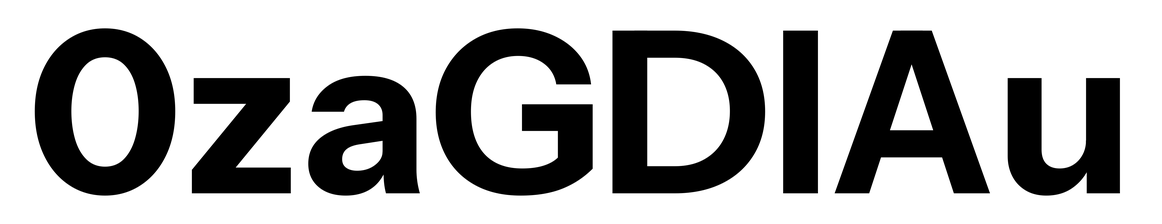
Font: InstrumentSans_Bold